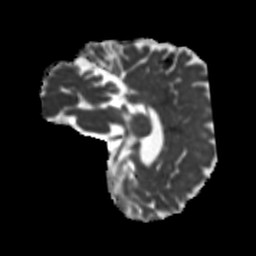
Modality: MD
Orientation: sagittal
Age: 62
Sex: female
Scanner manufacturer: siemens
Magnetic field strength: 3 T
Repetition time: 5.25 s
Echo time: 0.08 s